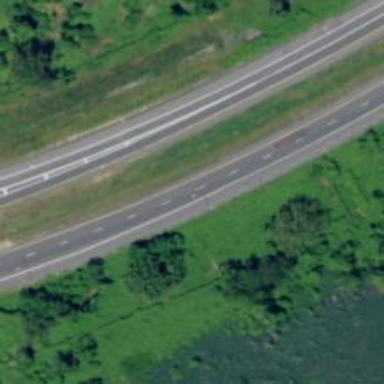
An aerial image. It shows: Motorway.